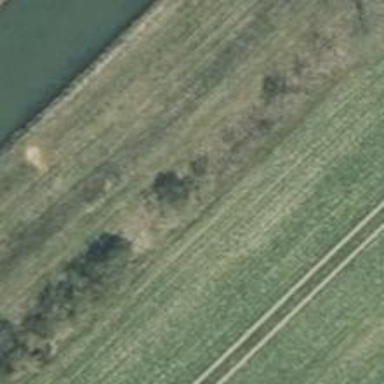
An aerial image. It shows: Embankment created as man-made structure.